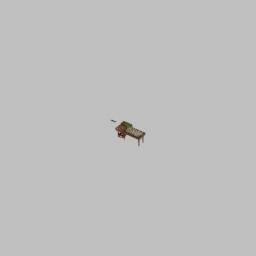
Label: furniture